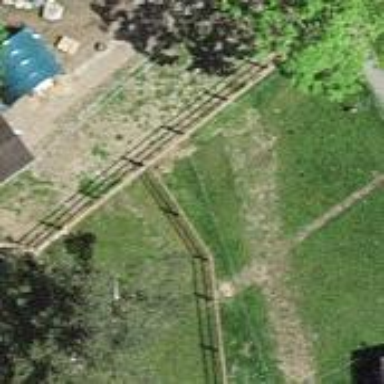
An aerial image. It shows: Fence.